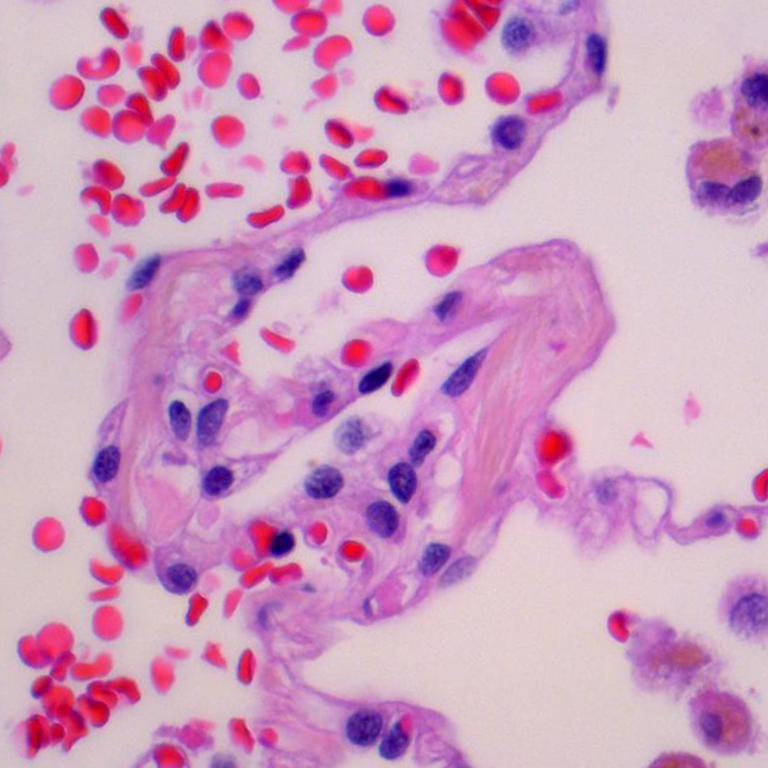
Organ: lung
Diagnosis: benign